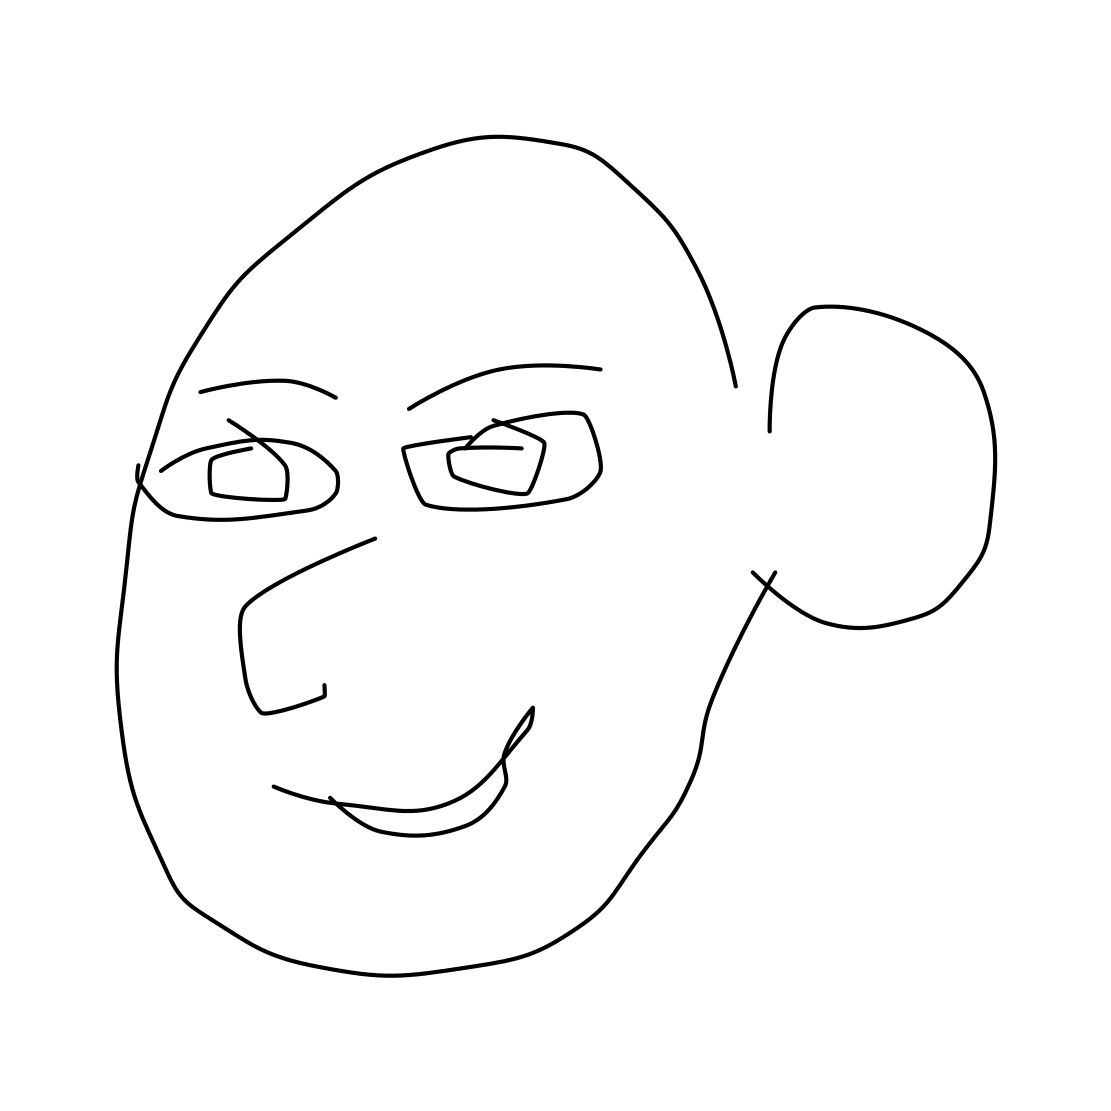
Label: head